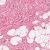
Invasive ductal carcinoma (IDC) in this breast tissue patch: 0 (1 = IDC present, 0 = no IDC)